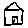
Label: house